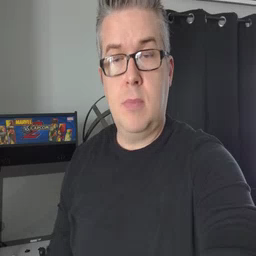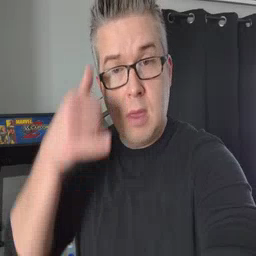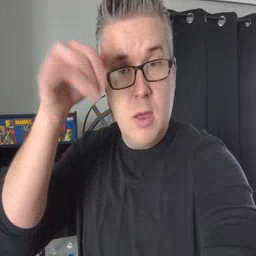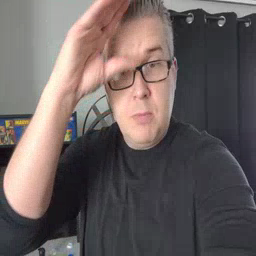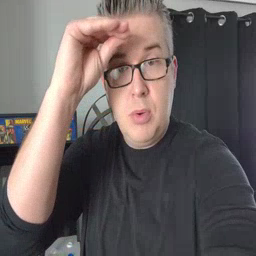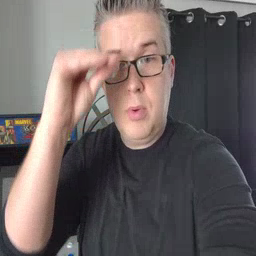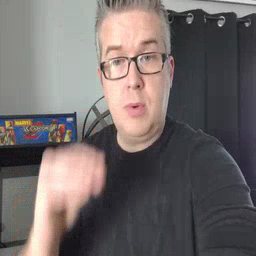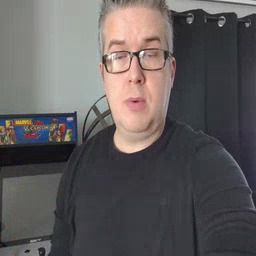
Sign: cowboy